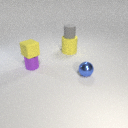
large yellow rubber cylinder behind small purple metal cylinder